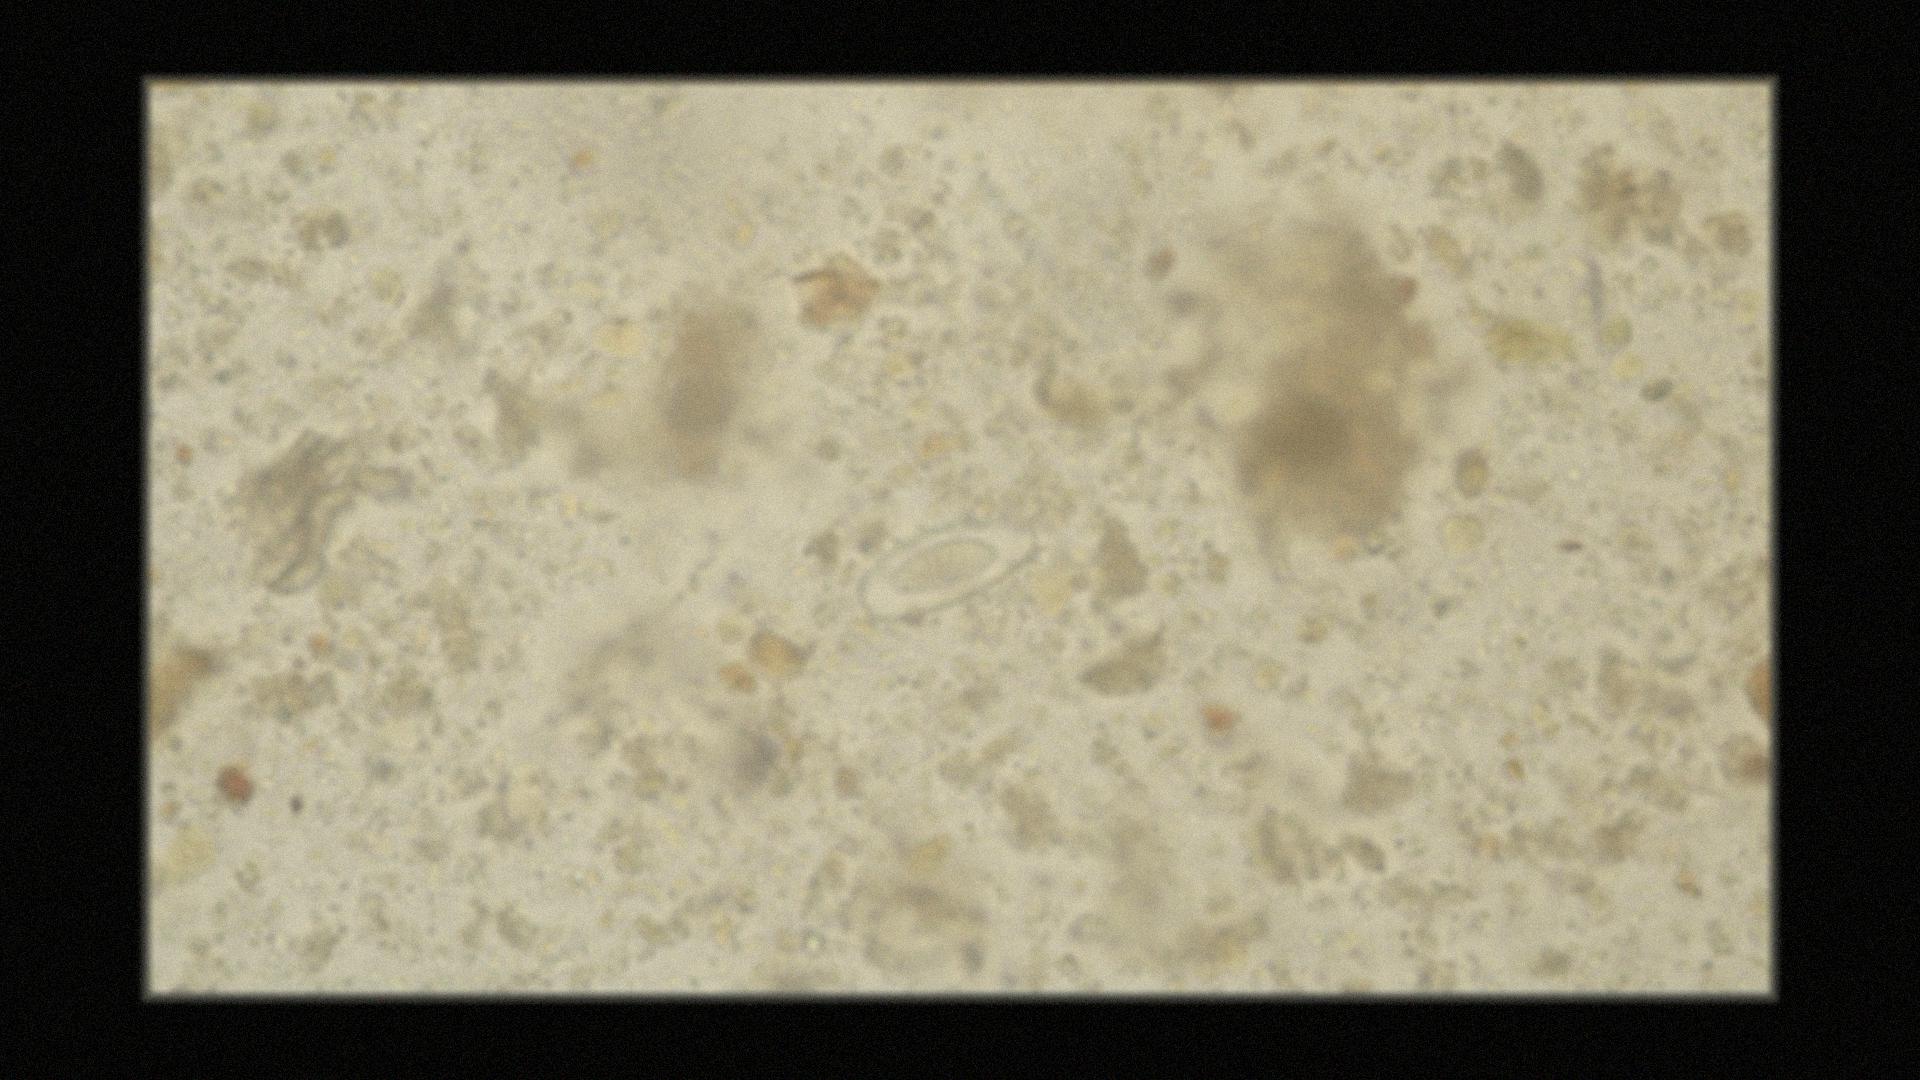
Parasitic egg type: Enterobius vermicularis